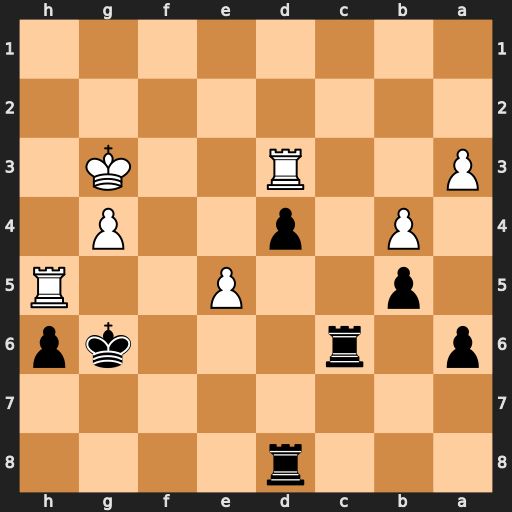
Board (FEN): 3r4/8/p1r3kp/1p2P2R/1P1p2P1/P2R2K1/8/8
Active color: b
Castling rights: -
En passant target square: -
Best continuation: Rc3 Rf3 Rf8 Rxc3 dxc3